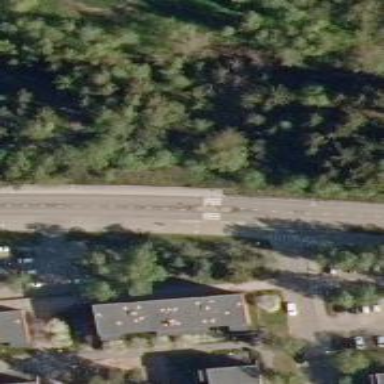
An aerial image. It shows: Uncontrolled crossing with pedestrian island.